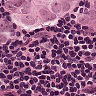
Metastatic tissue present: yes